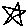
Label: star